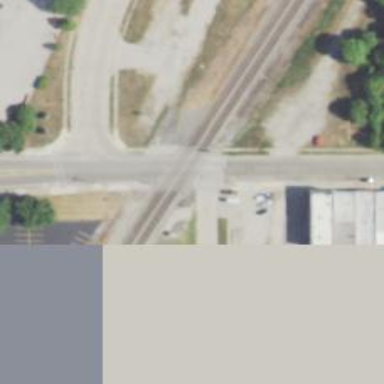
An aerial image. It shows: Railway crossing.